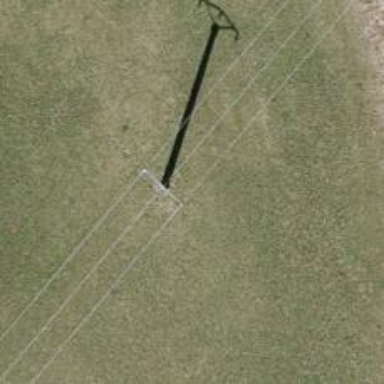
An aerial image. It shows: Power pole.